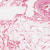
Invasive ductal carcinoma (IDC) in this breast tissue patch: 0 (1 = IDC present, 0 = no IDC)